Question: I've just started learning the basics of the Kotlin to create Android apps. I don't understand why I cannot run my program even though I'm following a tutorial.
Here's my code:
'''
fun main() {
var x: int = 3
println("value of x is $x")
}
'''
When I try to compile it, I get this error:
'''
Unresolved reference: int
'''

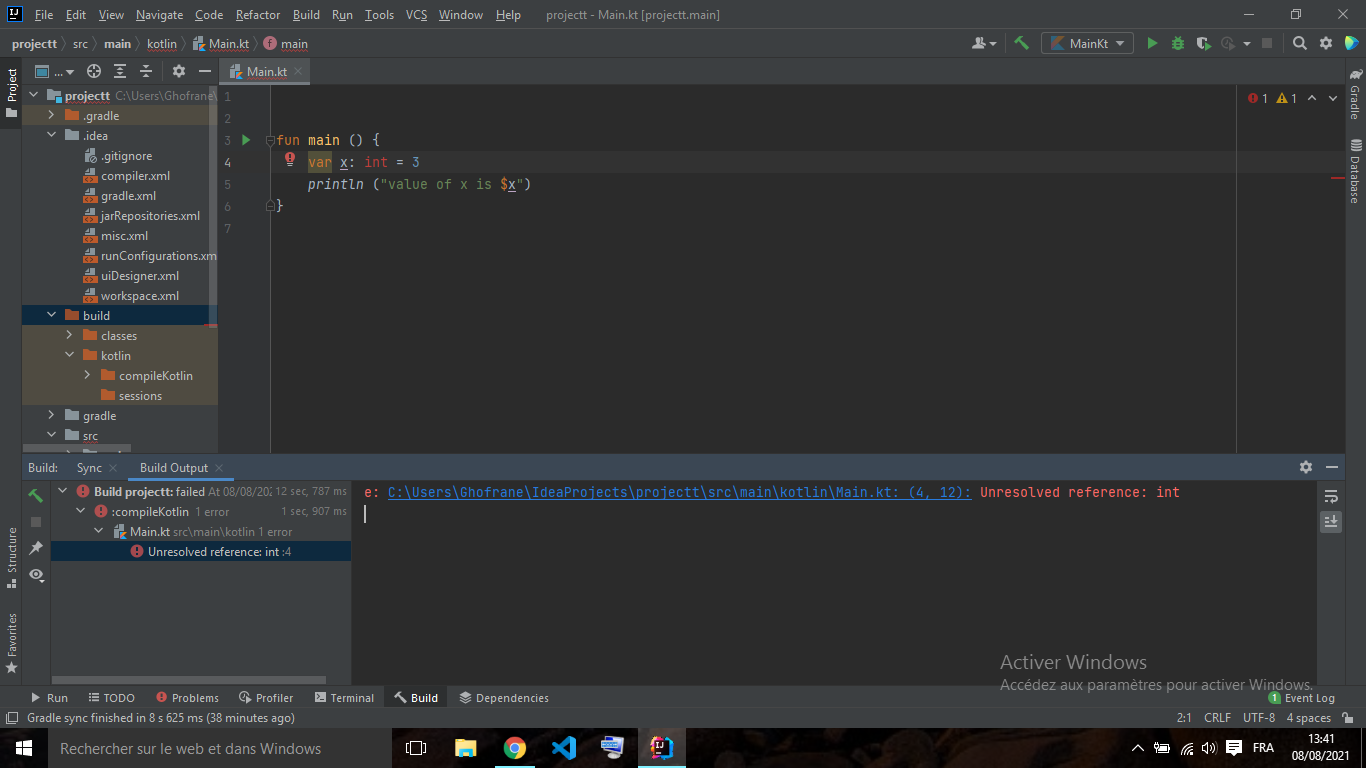
Answer: # Use Int instead of int
All of the <URL> that start with a lowercase letter. You should replace 'int' with 'Int'.